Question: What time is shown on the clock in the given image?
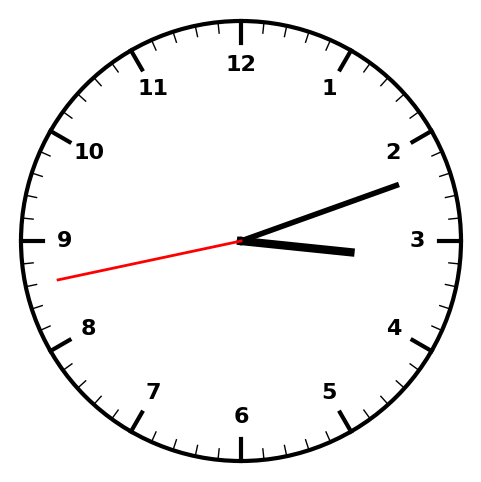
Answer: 03:11:43